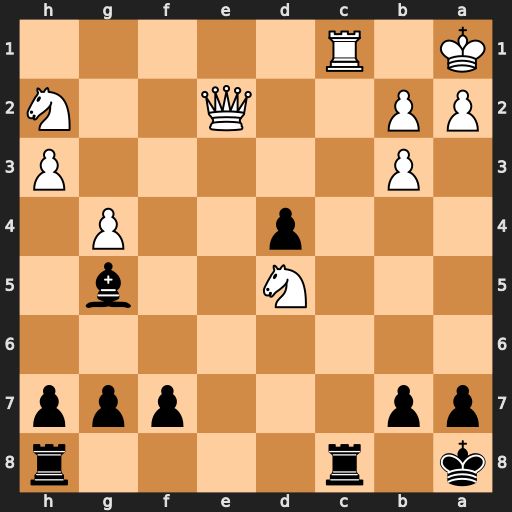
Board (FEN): k1r4r/pp3ppp/8/3N2b1/3p2P1/1P5P/PP2Q2N/K1R5
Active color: b
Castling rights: -
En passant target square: -
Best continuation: Rxc1#